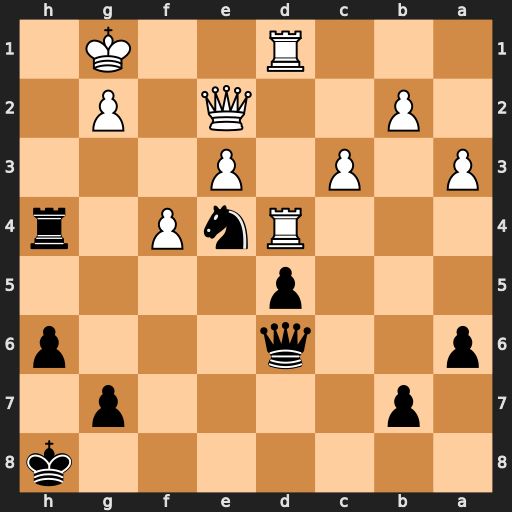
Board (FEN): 7k/1p4p1/p2q3p/3p4/3RnP1r/P1P1P3/1P2Q1P1/3R2K1
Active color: b
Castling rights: -
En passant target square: -
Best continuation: Rh1+ Kxh1 Ng3+ Kg1 Nxe2+ Kf2 Nxd4